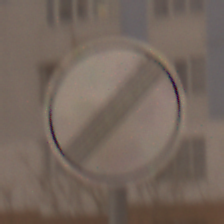
Verkehrszeichen: EndeSaemtlicherBegrenzungen
Umgebung: Outdoor, Urban
Tageszeit: Night
Wetter: Overcast
Licht: Artificial
Jahreszeit: Winter
Kontrast: MediumContrast